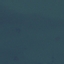
Land use / land cover class: SeaLake